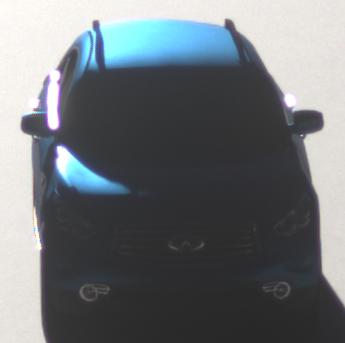
Make: Infiniti
Model: FX 37
Detailed model: FX (S51)
Model produced from: 2012/07
Model produced until: 2013/10
Doors: 5
Color: blue
Road condition: dry road
Daytime: sunrise or sunset
Contrast: high contrast